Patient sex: F
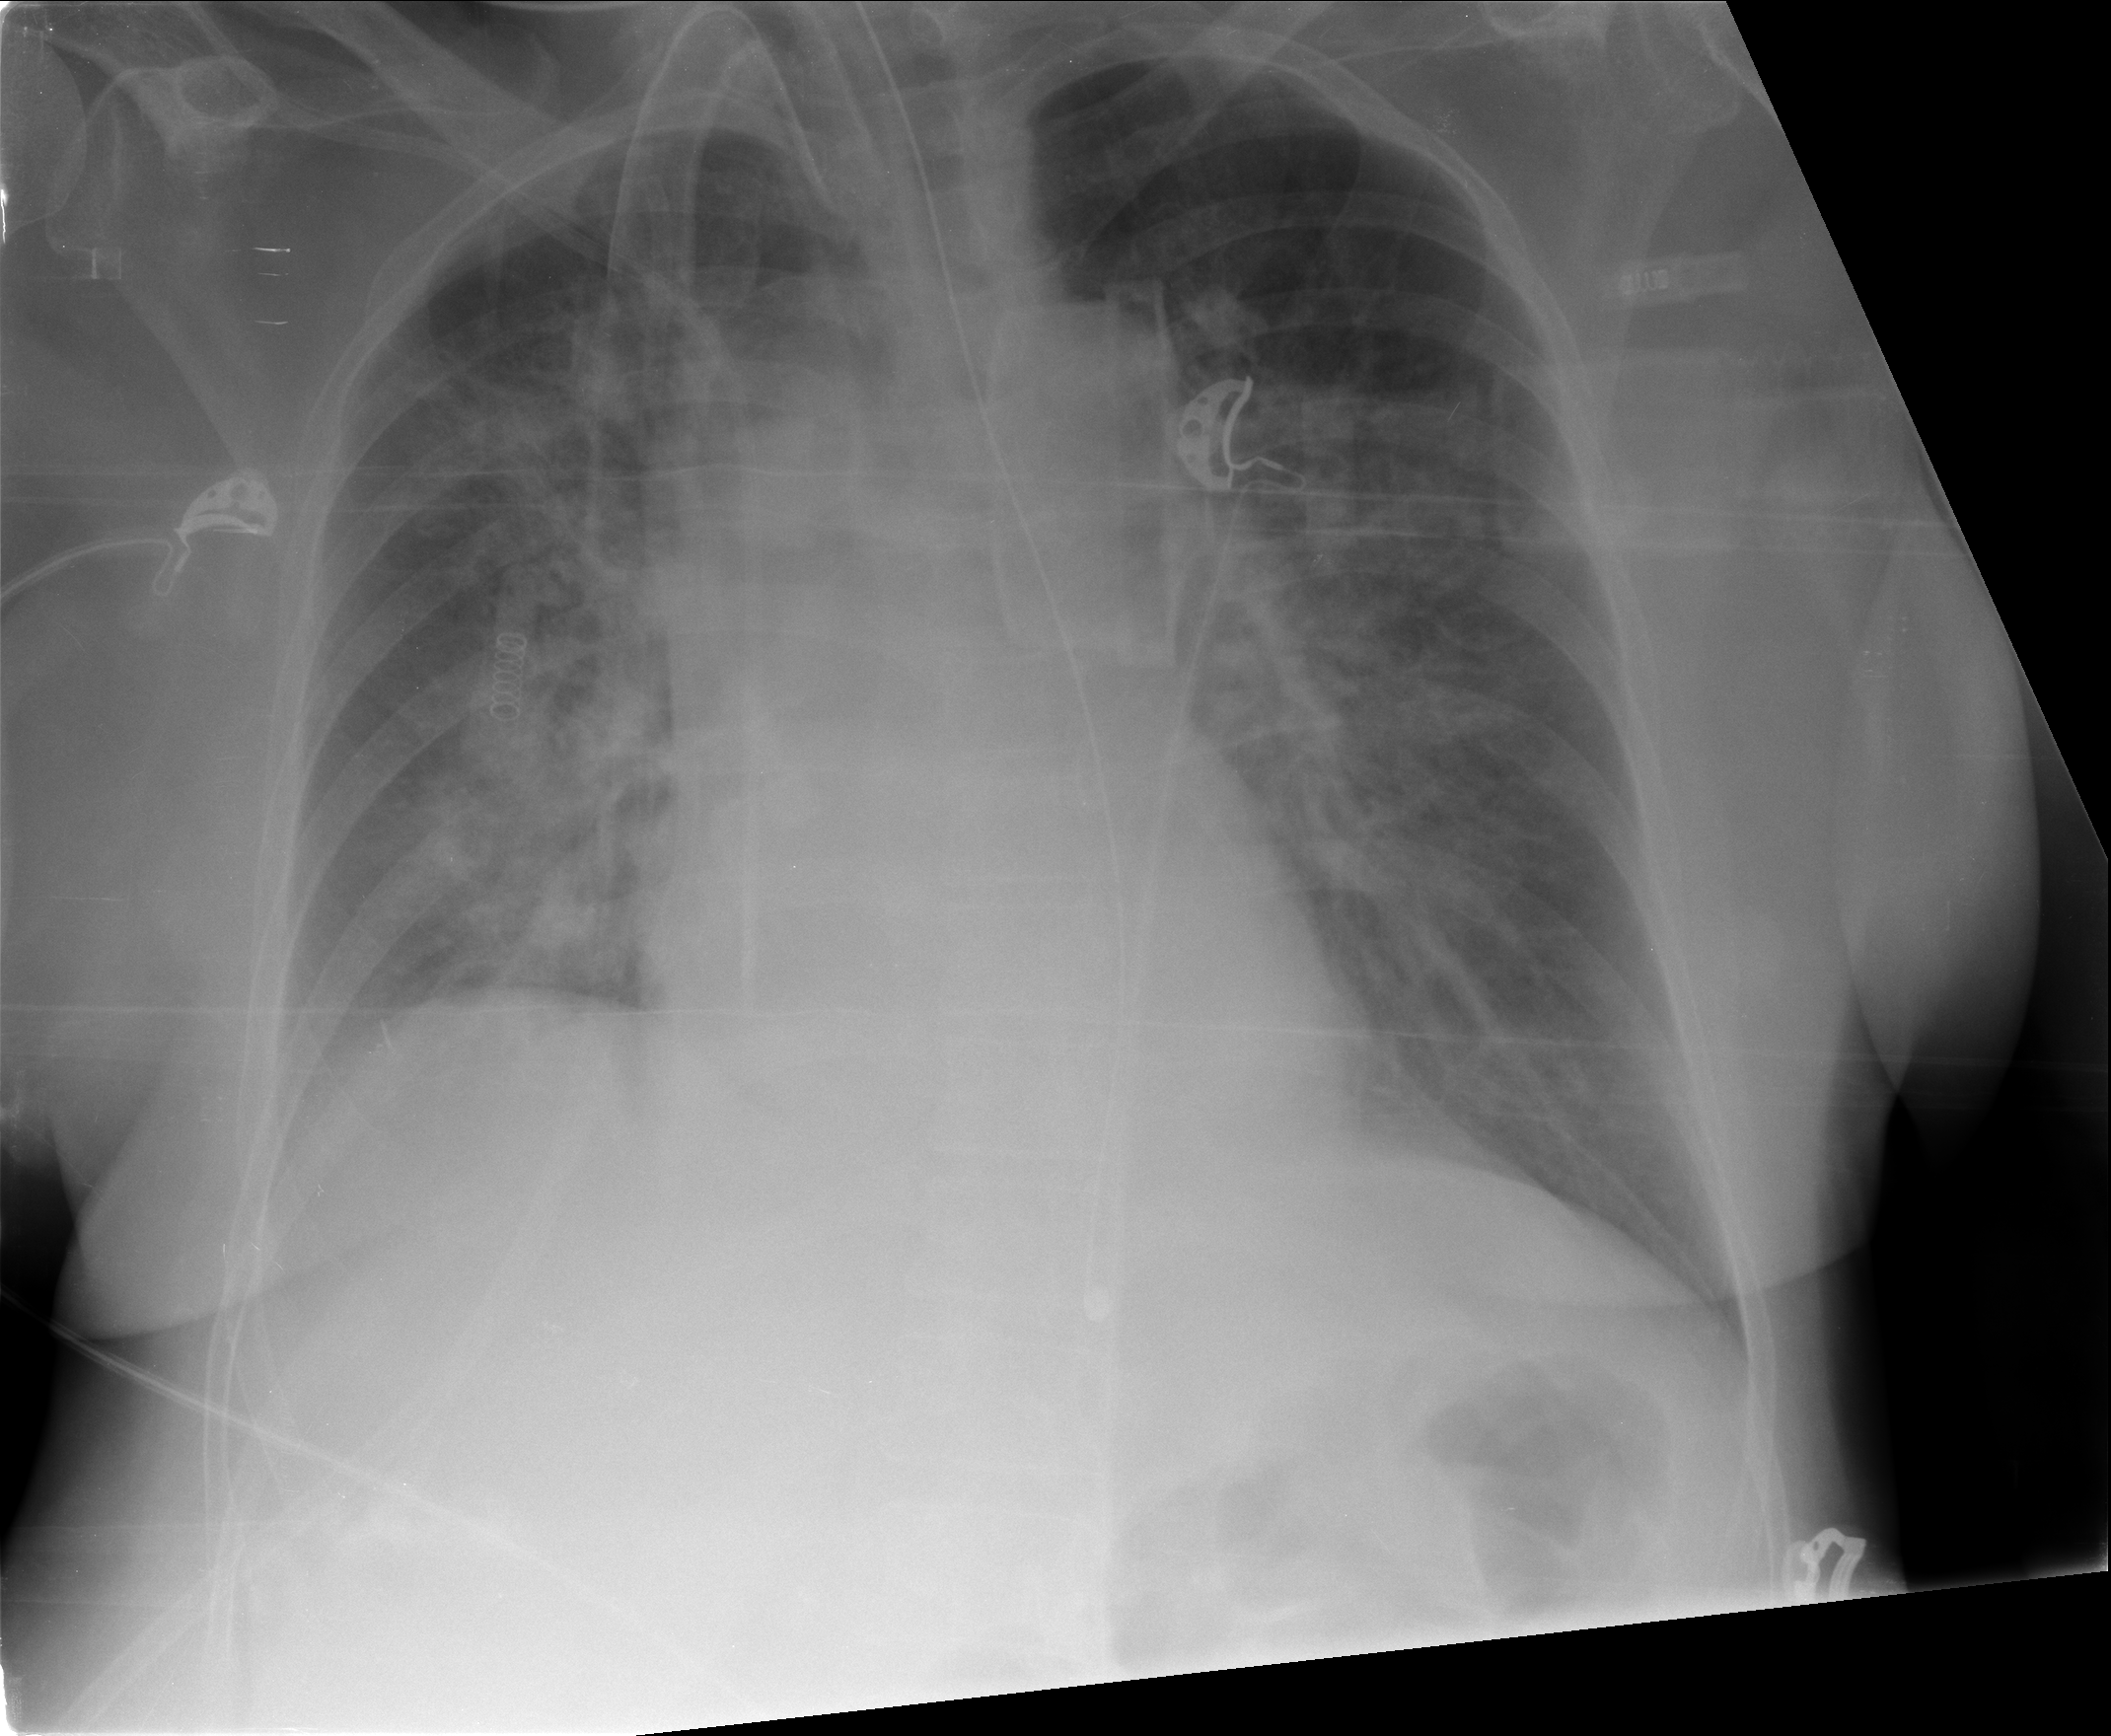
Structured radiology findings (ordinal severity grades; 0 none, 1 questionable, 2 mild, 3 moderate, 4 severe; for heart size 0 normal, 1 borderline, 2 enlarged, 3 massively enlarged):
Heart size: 0
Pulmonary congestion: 3
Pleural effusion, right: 1
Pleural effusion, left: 0
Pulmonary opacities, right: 3
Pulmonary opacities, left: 3
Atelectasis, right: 2
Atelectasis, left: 2